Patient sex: M
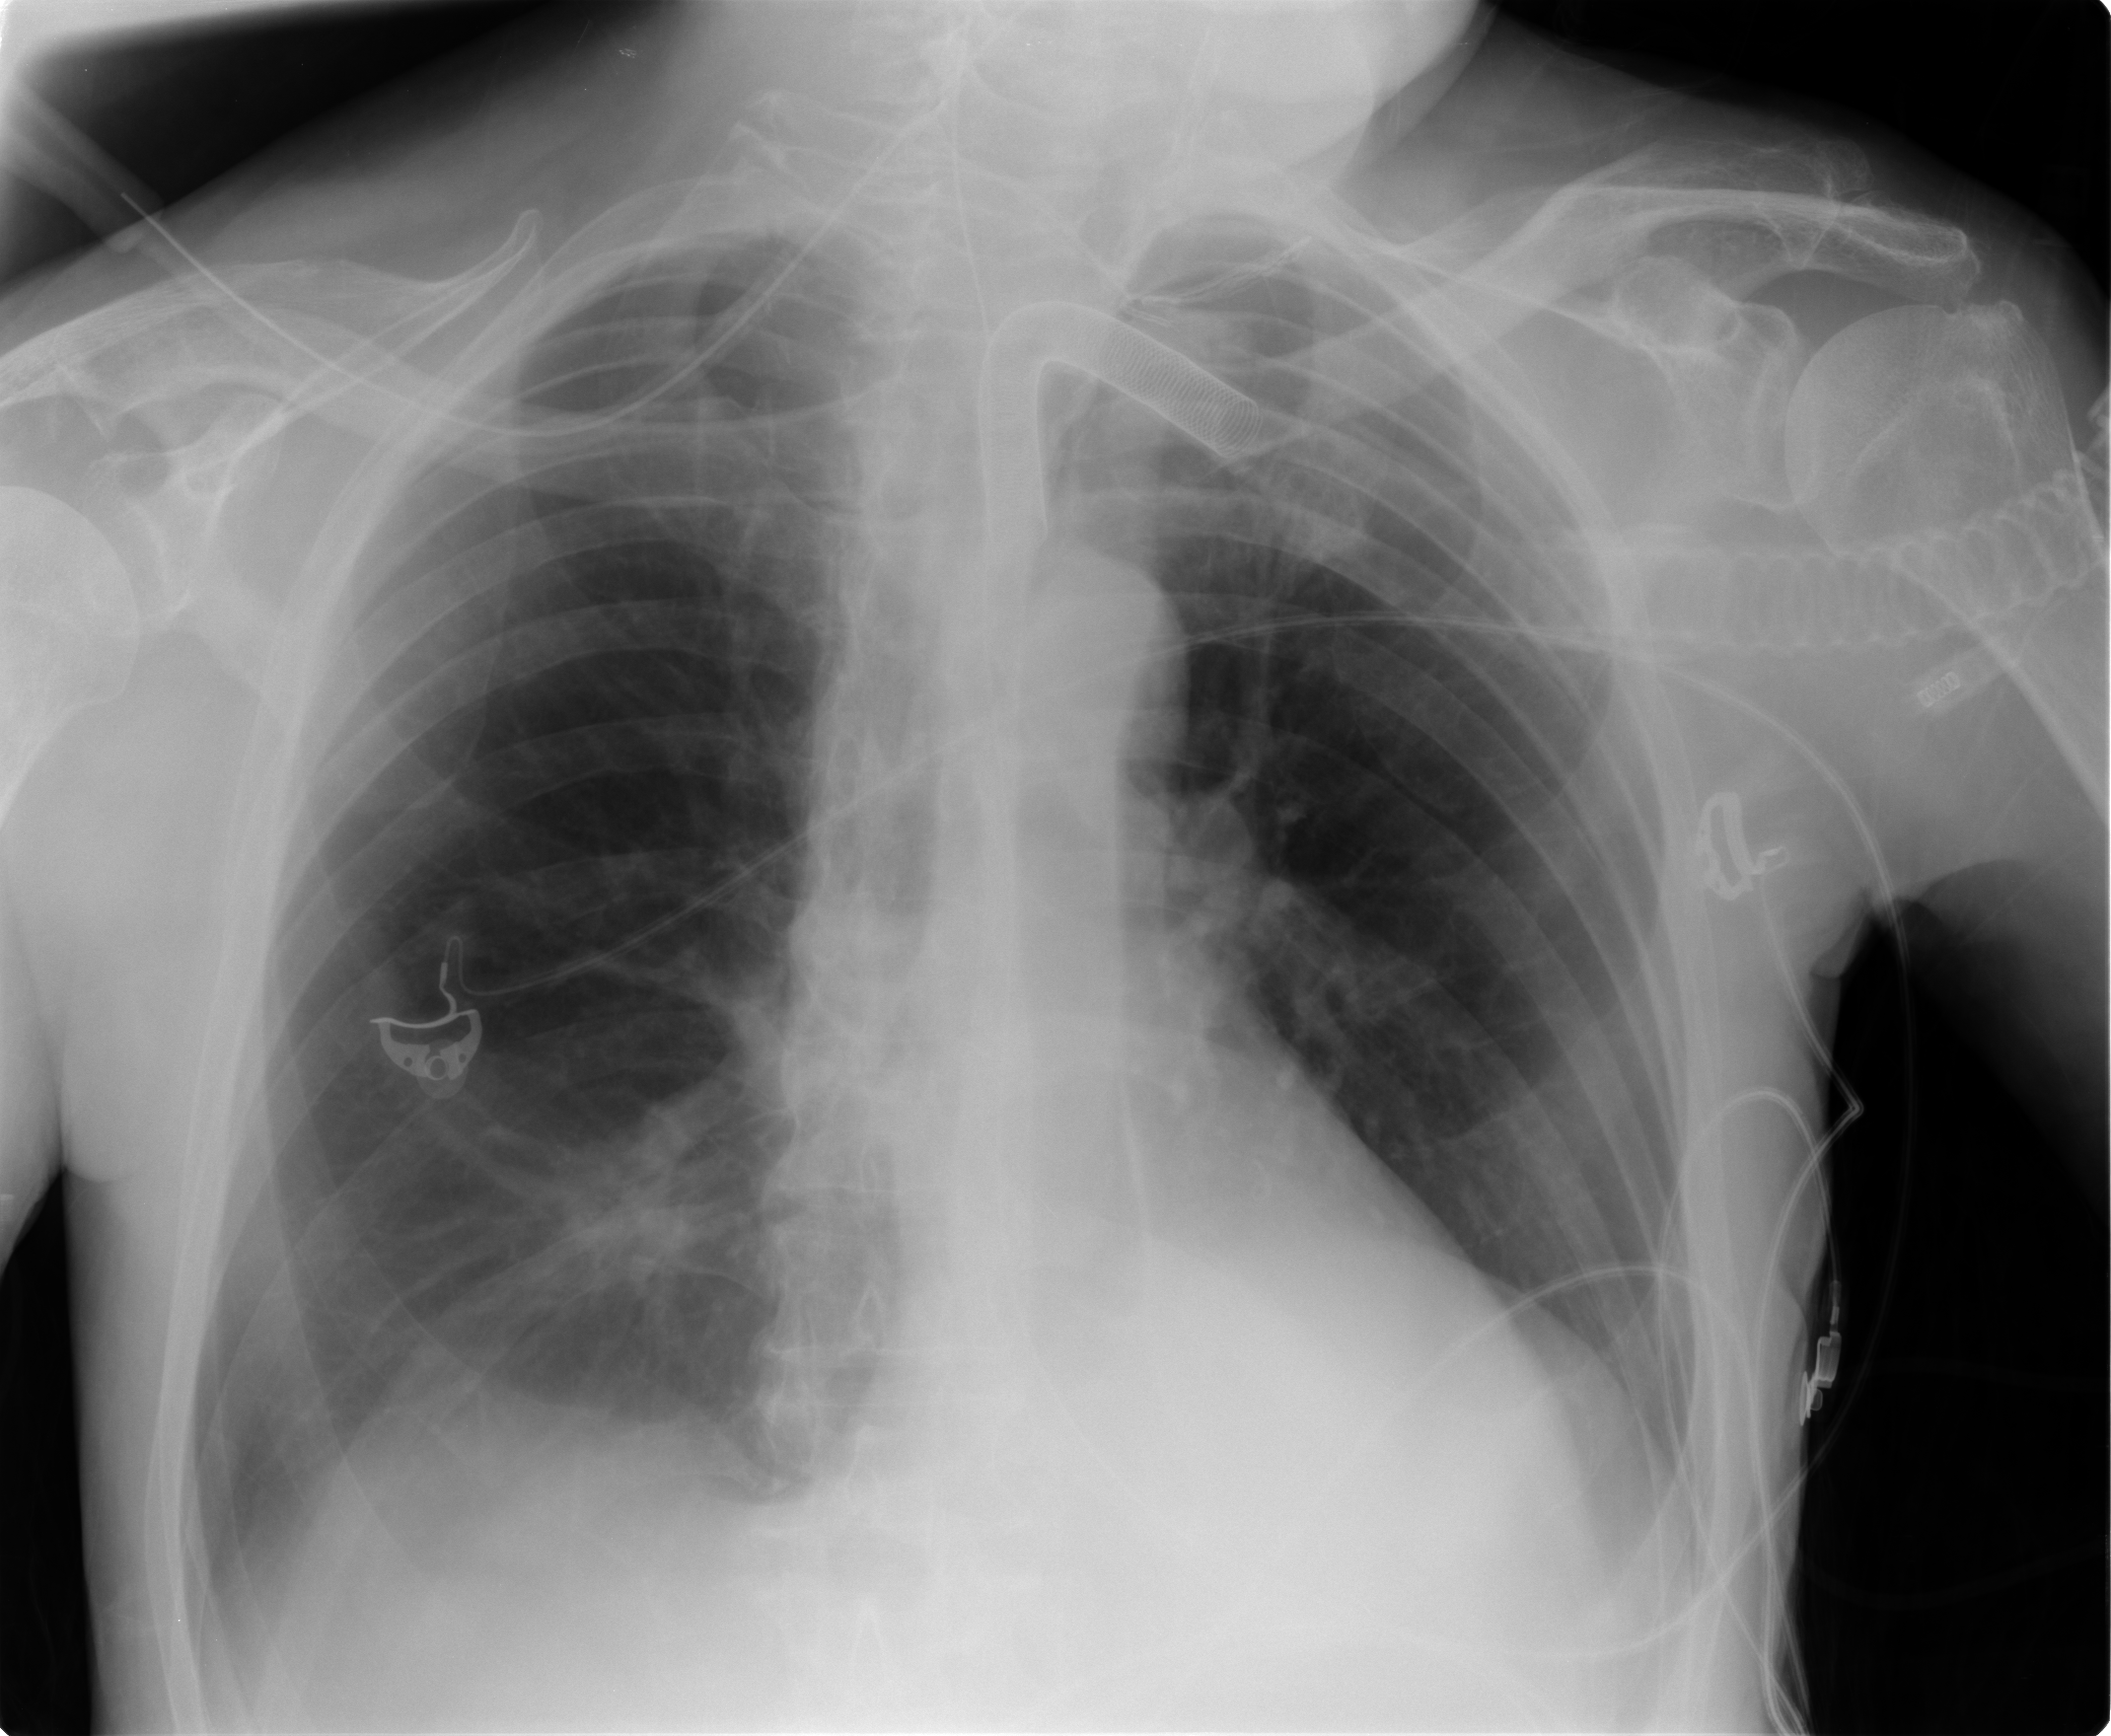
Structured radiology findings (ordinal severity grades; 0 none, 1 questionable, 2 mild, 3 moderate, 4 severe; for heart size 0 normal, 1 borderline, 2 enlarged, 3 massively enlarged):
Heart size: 0
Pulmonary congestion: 0
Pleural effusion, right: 2
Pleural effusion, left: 0
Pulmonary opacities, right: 0
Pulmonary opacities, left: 0
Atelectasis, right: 2
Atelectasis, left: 0